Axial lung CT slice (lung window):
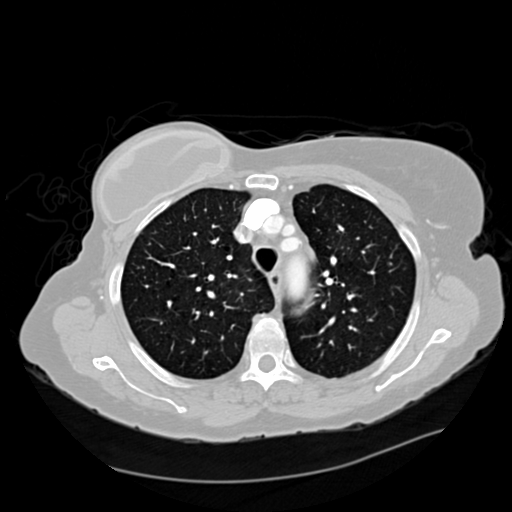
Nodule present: no